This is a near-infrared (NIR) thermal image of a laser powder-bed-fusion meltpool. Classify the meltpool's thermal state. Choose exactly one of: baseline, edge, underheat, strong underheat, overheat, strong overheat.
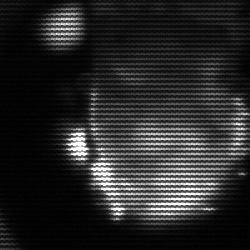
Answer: baseline